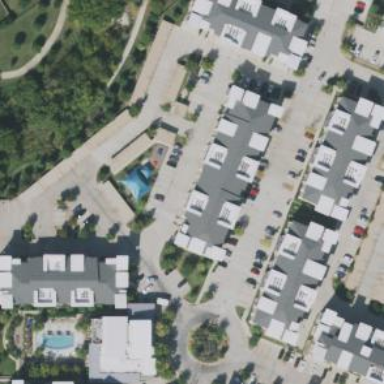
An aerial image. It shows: Hipped roof apartment building.